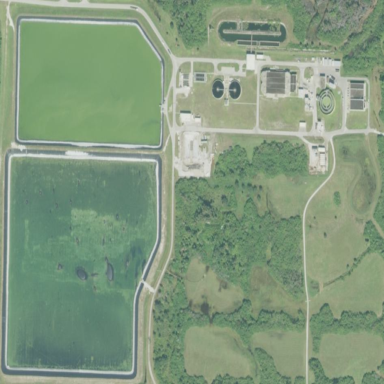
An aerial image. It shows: Wastewater plant.